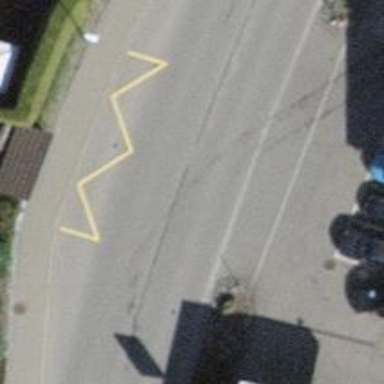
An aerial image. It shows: Bus stop with designated stop position for public transport.